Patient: sex M, age 51
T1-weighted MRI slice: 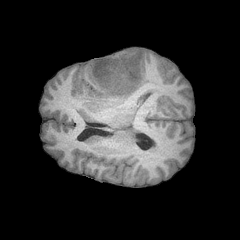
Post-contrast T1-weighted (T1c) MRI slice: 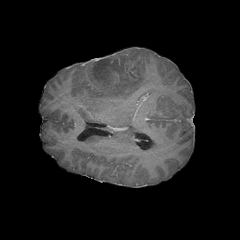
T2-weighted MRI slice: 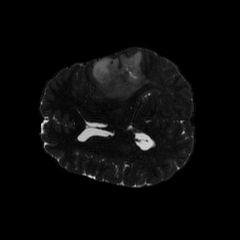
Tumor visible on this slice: yes
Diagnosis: Astrocytoma, IDH-mutant
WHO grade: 4